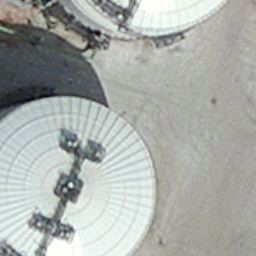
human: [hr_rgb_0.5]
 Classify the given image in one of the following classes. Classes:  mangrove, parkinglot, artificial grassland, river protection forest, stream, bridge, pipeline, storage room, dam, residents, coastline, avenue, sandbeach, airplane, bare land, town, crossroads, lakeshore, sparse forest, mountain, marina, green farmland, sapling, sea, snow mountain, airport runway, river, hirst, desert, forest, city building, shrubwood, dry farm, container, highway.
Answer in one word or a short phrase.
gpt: storage room